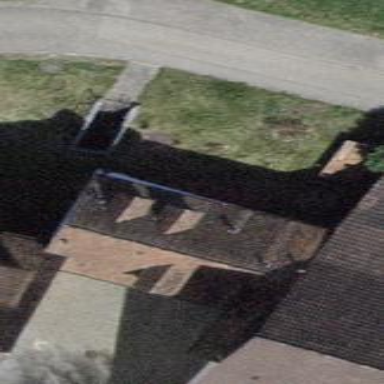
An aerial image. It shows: Building with tiled roof.